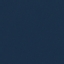
Land use / land cover class: SeaLake